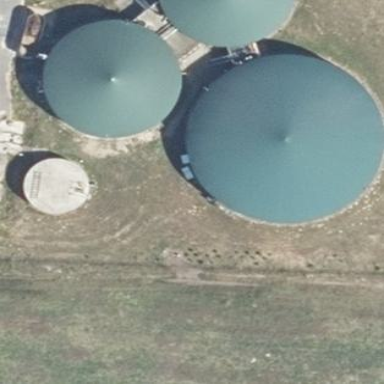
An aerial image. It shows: Covered reservoir with round-shaped roof. It is man-made structure used as digester for power generation.